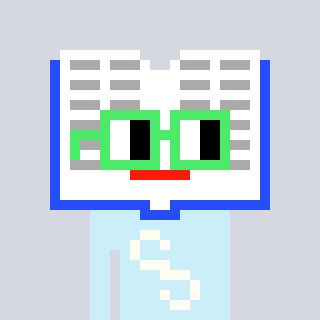
a pixel art character with square light green glasses, a dictionary-shaped head and a cold-colored body on a cool background